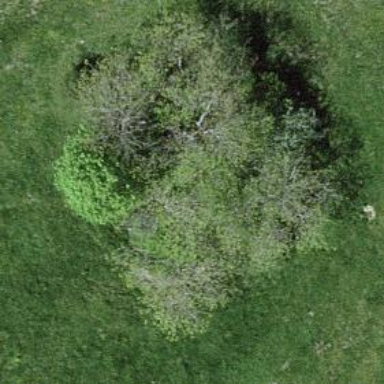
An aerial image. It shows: Sinkhole in natural setting.